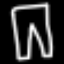
Label: pants